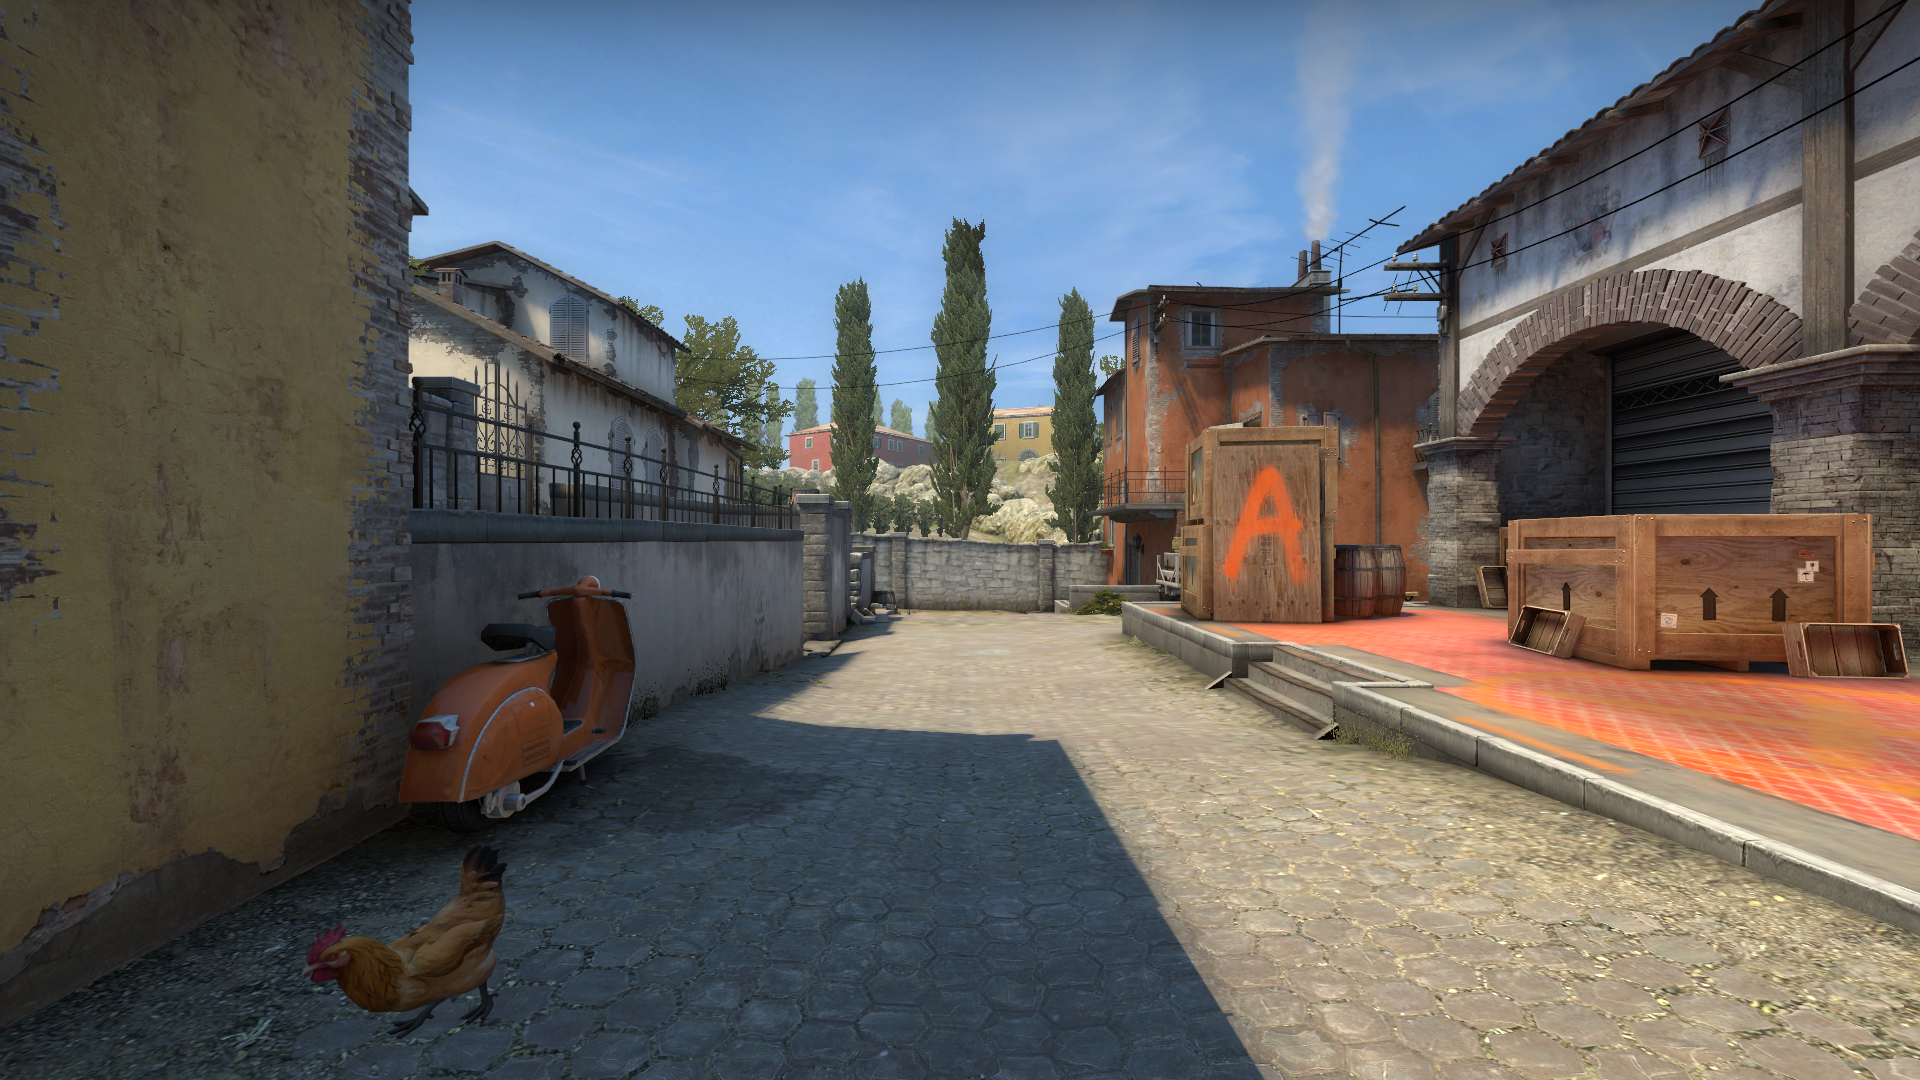
Map: de_inferno